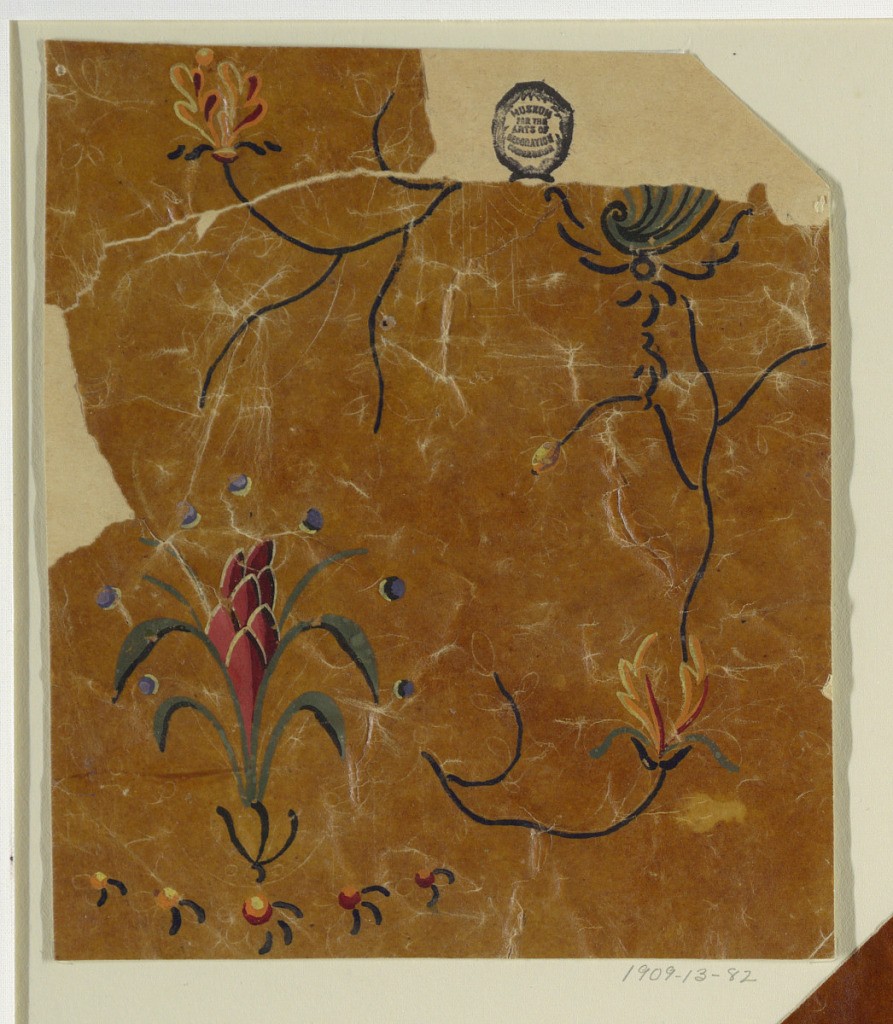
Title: Design for a Woven Fabric, Fragment
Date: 1815-1840
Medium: Gouache on oily tracing paper, mounted
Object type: Drawing
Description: Top and right: Flower boughs and the spiral of a shell. Bottom left: a plant surrounded on top by heads and rising over a row of seeds.